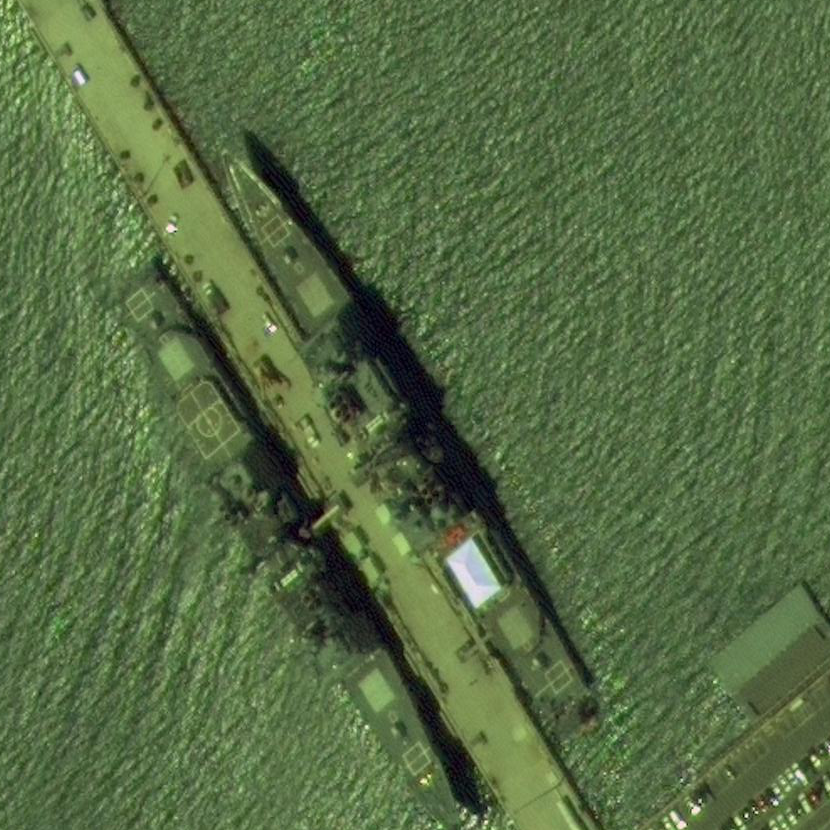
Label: cruiser